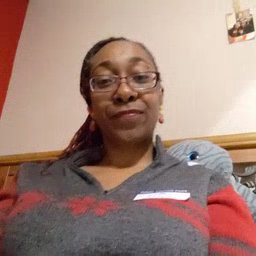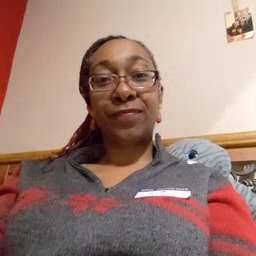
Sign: animal